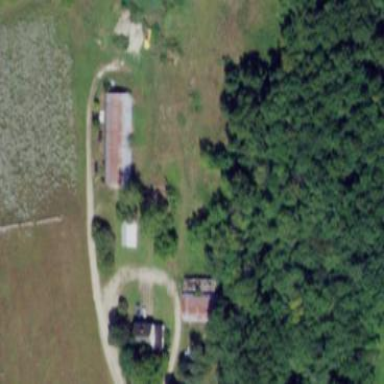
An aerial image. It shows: Farmyard area.